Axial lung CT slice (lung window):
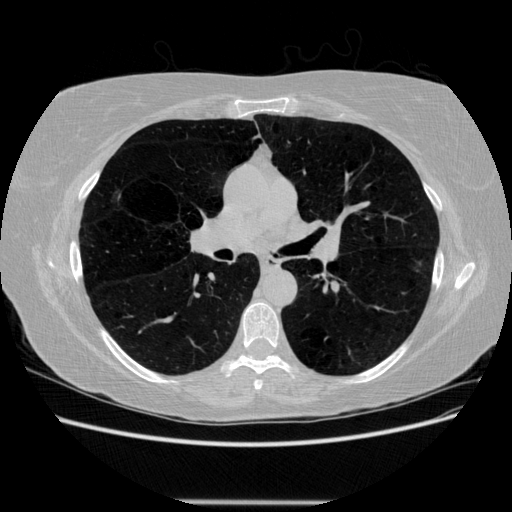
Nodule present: no